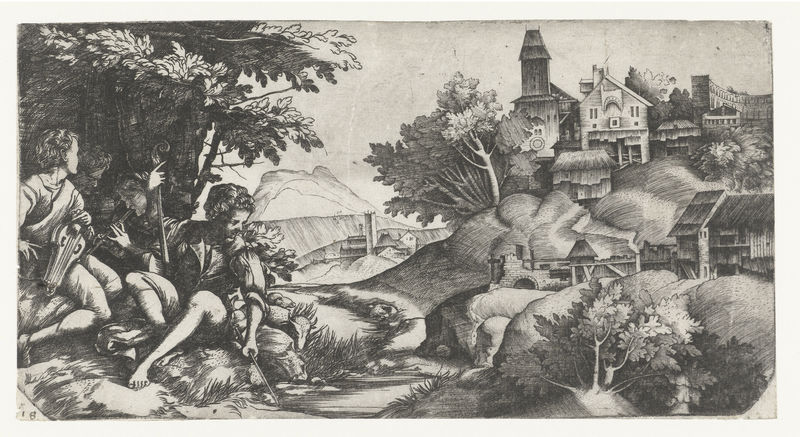
Titel: Musicerende herders in een landschap
Künstler: Giulio Campagnola
Standort: Amsterdam
Institution: Rijksmuseum
Schlagwörter: baum, berg, himmel, laub, wasser, weiß, bäume, landschaft, stadt, holz, männer, schwarz, zeichnung, gras, haus, instrument, bach, häuser, natur, strauch, kirche, instrumente, kinder, berge, dorf, figuren, fluß, regen, penis, kreuz, druck, stich, kupferstich, schäfer, leier, holzdach, gr